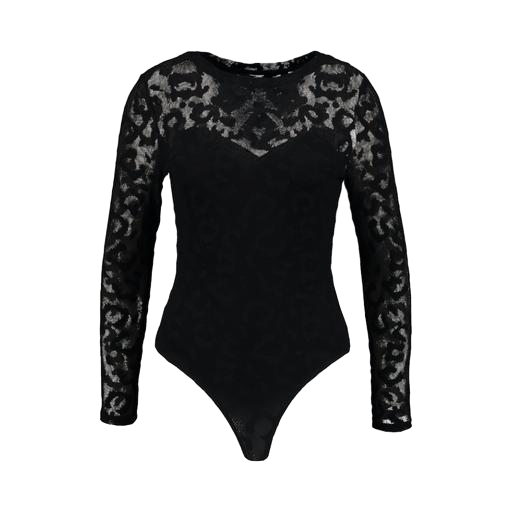
black long-sleeved lace top, long sleeve lace, black mira cape-effect bodysuit, white background